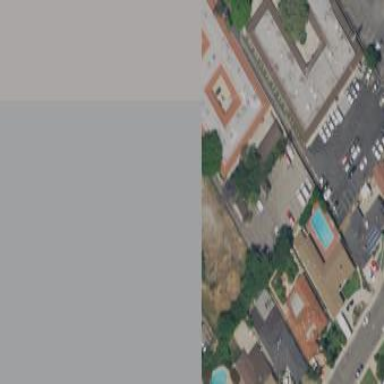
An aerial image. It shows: Nursing home.